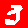
Digit: 3